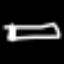
Label: pencil